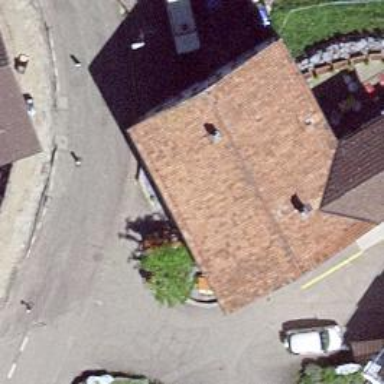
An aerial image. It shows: Restaurant.